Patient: sex M, age 64
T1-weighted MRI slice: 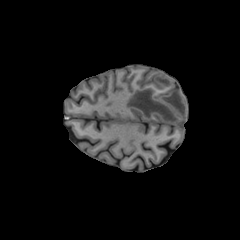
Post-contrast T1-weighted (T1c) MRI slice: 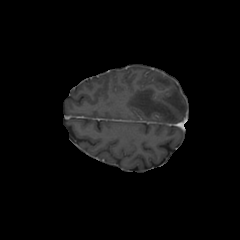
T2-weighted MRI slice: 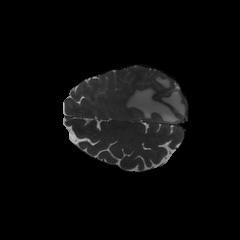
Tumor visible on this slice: yes
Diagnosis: Glioblastoma, IDH-wildtype
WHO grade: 4